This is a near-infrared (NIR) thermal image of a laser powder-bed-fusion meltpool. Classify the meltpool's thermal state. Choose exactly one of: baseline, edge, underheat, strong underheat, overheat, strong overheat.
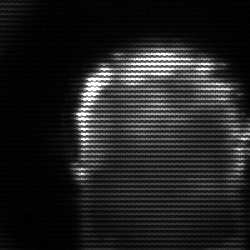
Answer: baseline